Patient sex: F
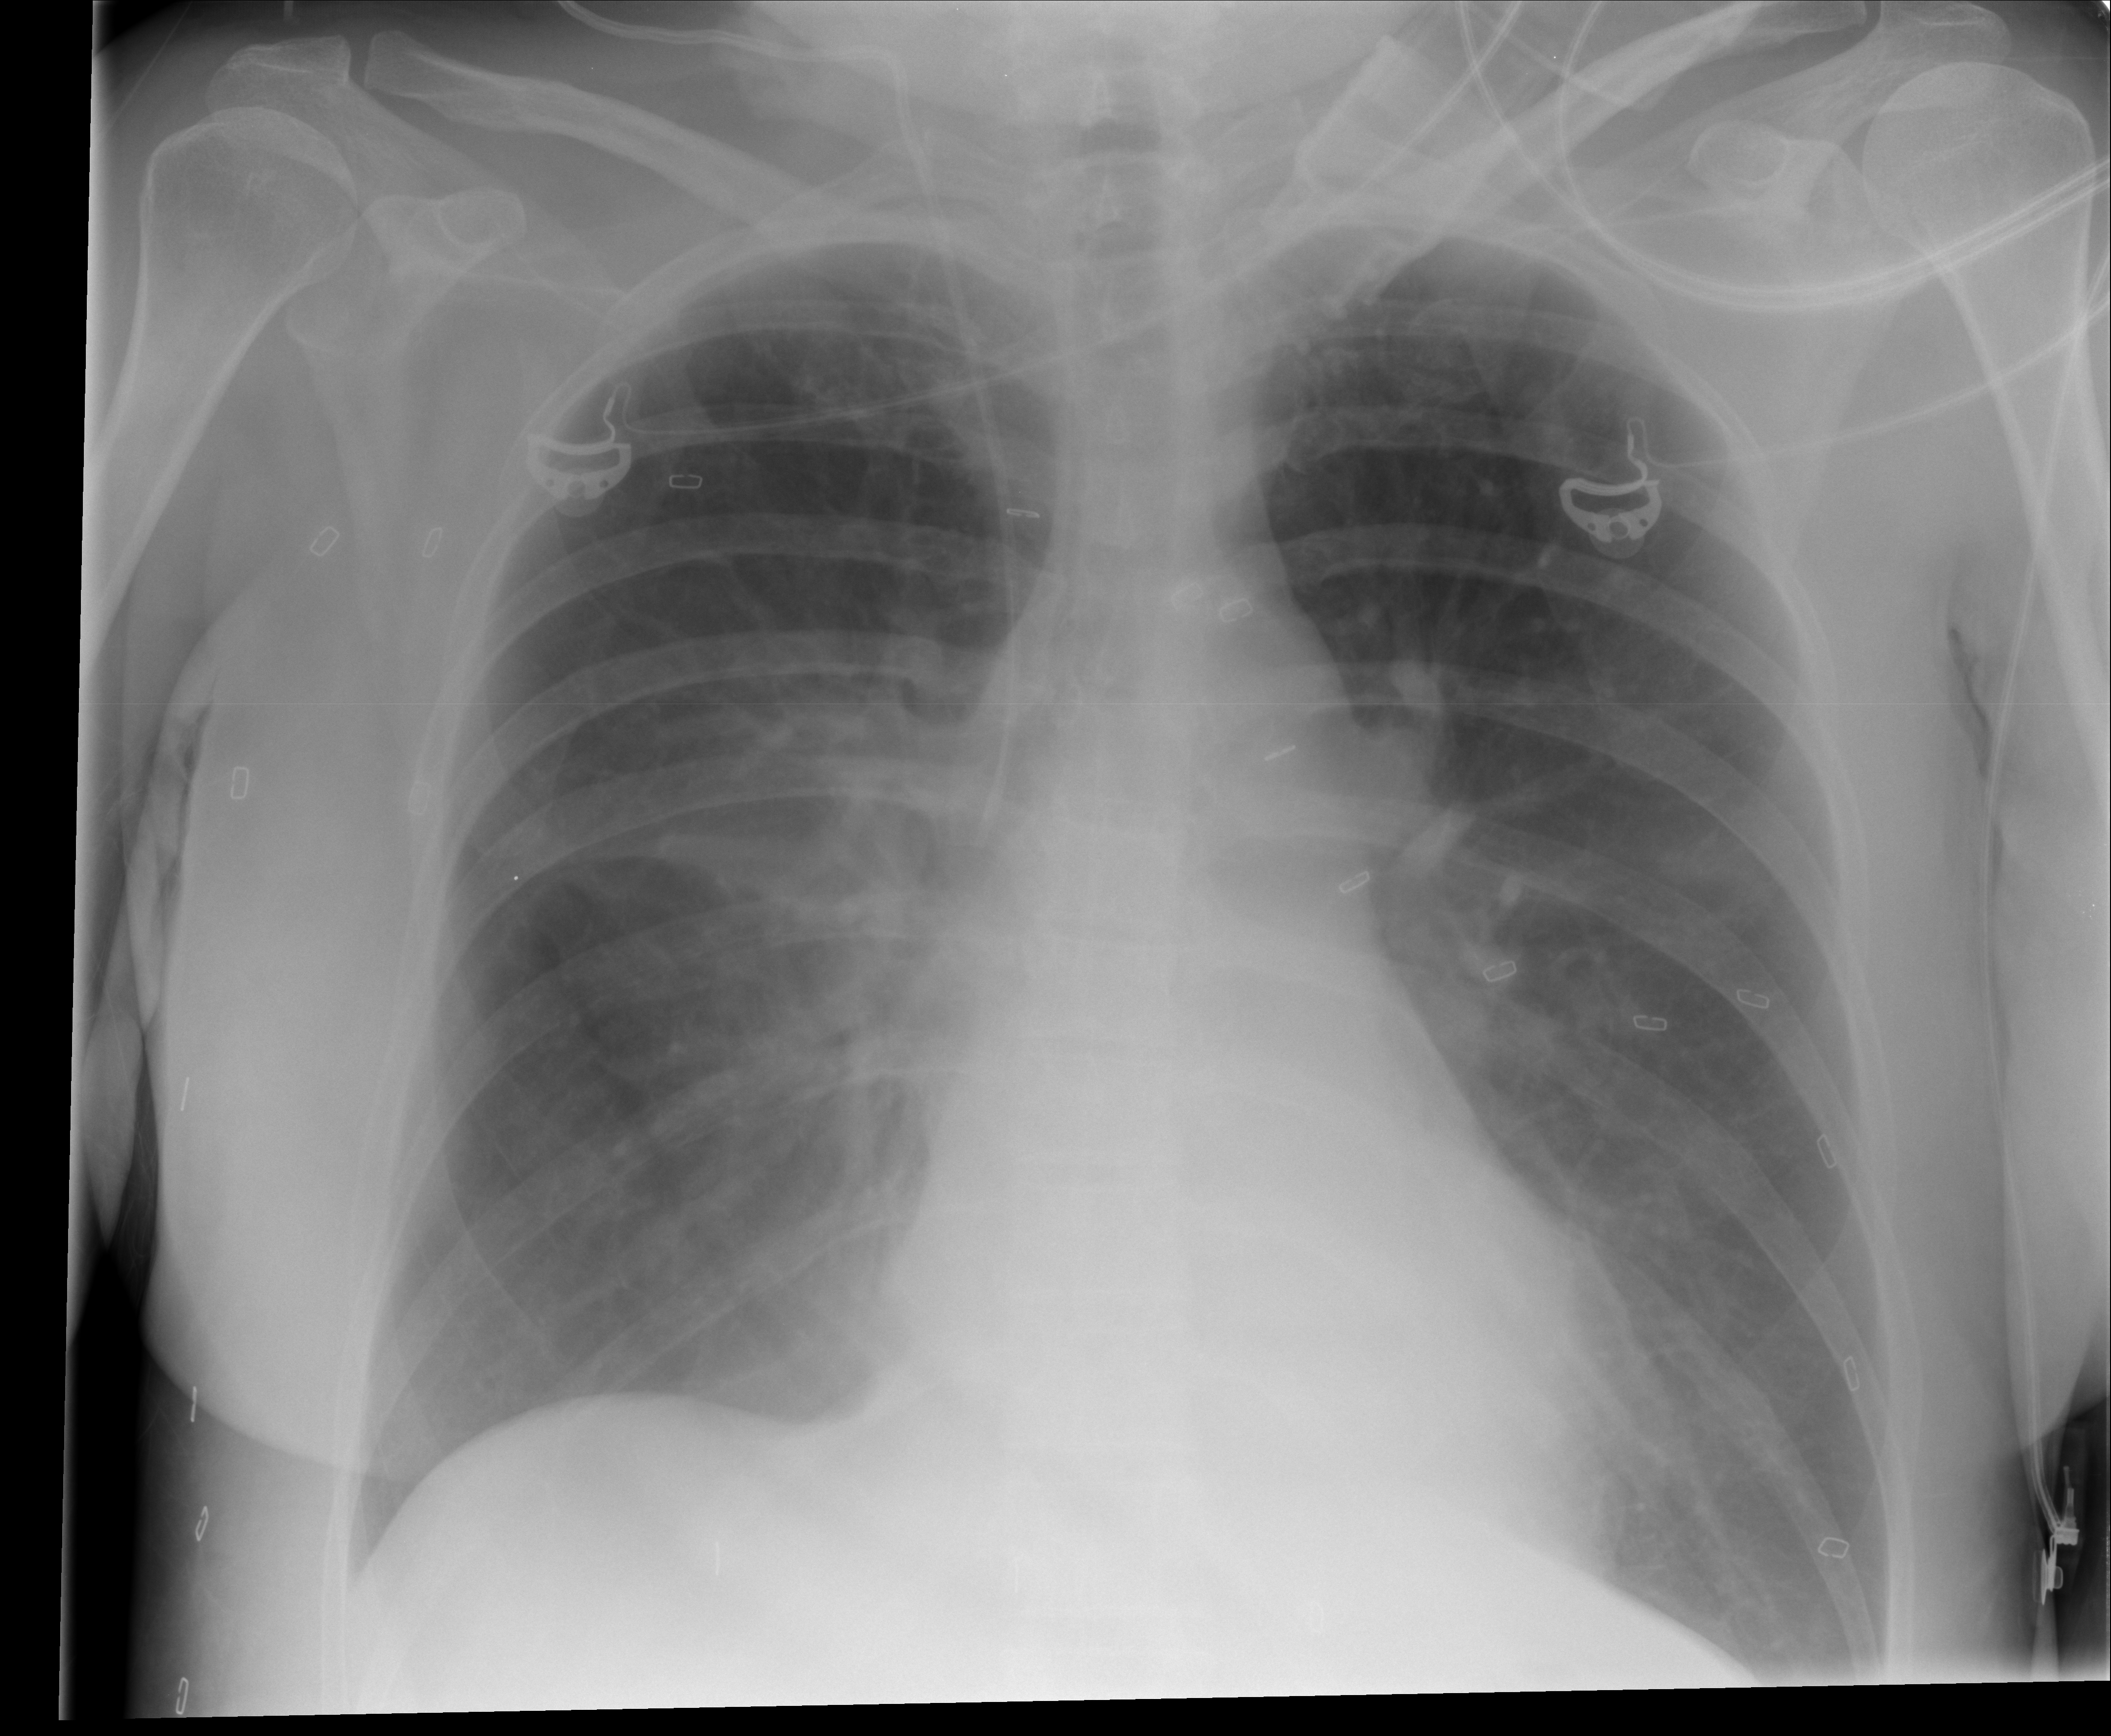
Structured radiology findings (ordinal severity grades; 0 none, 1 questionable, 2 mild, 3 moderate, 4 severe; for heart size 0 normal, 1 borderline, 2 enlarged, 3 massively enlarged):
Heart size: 0
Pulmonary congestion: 3
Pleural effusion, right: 0
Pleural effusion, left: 0
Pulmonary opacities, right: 0
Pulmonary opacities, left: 0
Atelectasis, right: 0
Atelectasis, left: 0